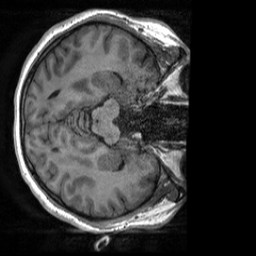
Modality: T1w
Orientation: axial
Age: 21
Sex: female
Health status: healthy
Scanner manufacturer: siemens
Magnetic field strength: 3 T
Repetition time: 2 s
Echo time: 0.00232 s